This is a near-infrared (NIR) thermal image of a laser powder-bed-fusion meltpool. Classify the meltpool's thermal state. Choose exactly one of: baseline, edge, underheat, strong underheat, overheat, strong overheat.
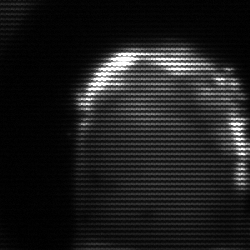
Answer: baseline